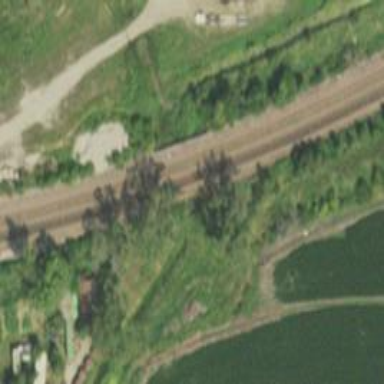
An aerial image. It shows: Railway track.